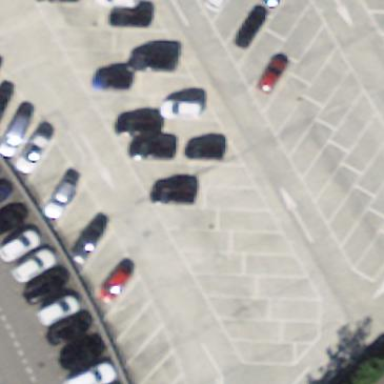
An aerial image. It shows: Parking area with surface.